Question: I am using 'UIImagePickerController'. I need guide my user to 'Setting -> Privacy' to unlock the camera/photo access if they rejected it in the first place.
By default, 'UIImagePickerController' will show:

But how about i want the message before presenting 'UIImagePickerController'? How can i get the message that whether i have the access?
'AVCaptureDevice'<URL>
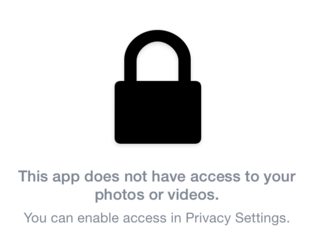
Answer: the question <URL> mentioned the class 'AVCaptureDevice', it can fix the authorization of 'Camera Usage'.
I found the solution to the authorization of 'photo'. There is a new framework called 'Photos' in IOS8 and a class 'PHPhotoLibrary'.
This method can give an Alert:
'''
PHPhotoLibrary.requestAuthorization({(status: PHAuthorizationStatus)in
switch status{
case .denied:
break
case .authorized:
break
default:
break
}
})
'''

Just like when 'UIImagePickerController' appears the first time.
and 'class func authorizationStatus() -> PHAuthorizationStatus' can return the current authorization status of 'photo album'